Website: lowes
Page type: newsletter-management
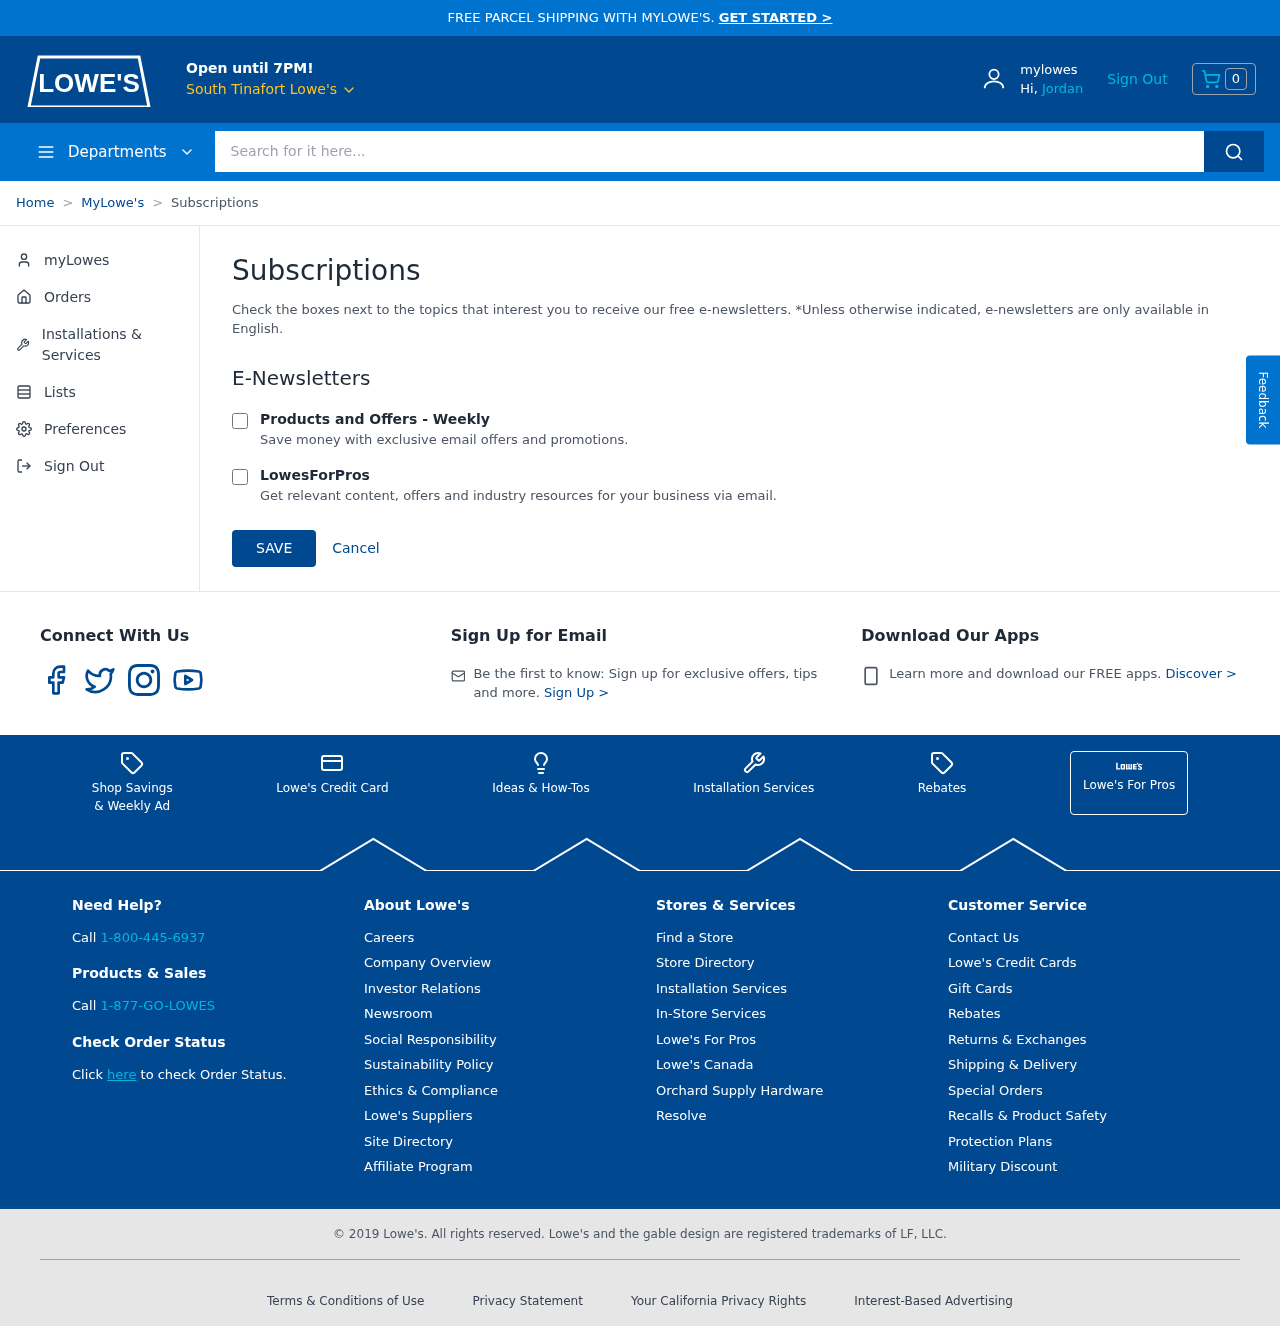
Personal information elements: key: PII_CITY
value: South Tinafort Lowe's
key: PII_FIRSTNAME
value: Jordan
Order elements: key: ORDER_NUM_ITEMS
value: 0
Search elements: key: HEADER_SEARCH
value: Search for it here...